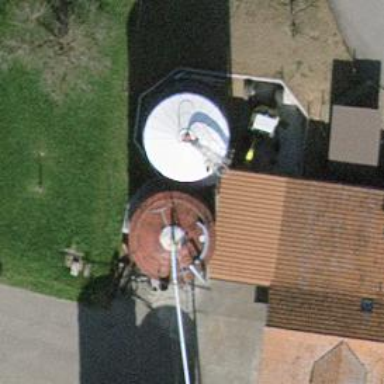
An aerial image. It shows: Silo.